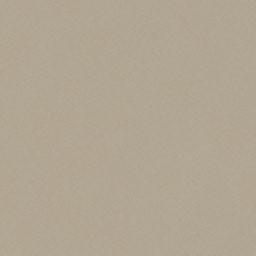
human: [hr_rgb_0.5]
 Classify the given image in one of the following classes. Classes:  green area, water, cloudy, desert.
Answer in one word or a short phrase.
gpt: desert